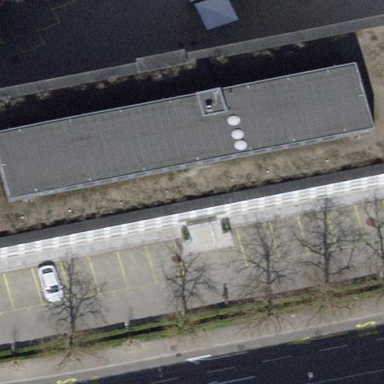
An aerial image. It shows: Office building.